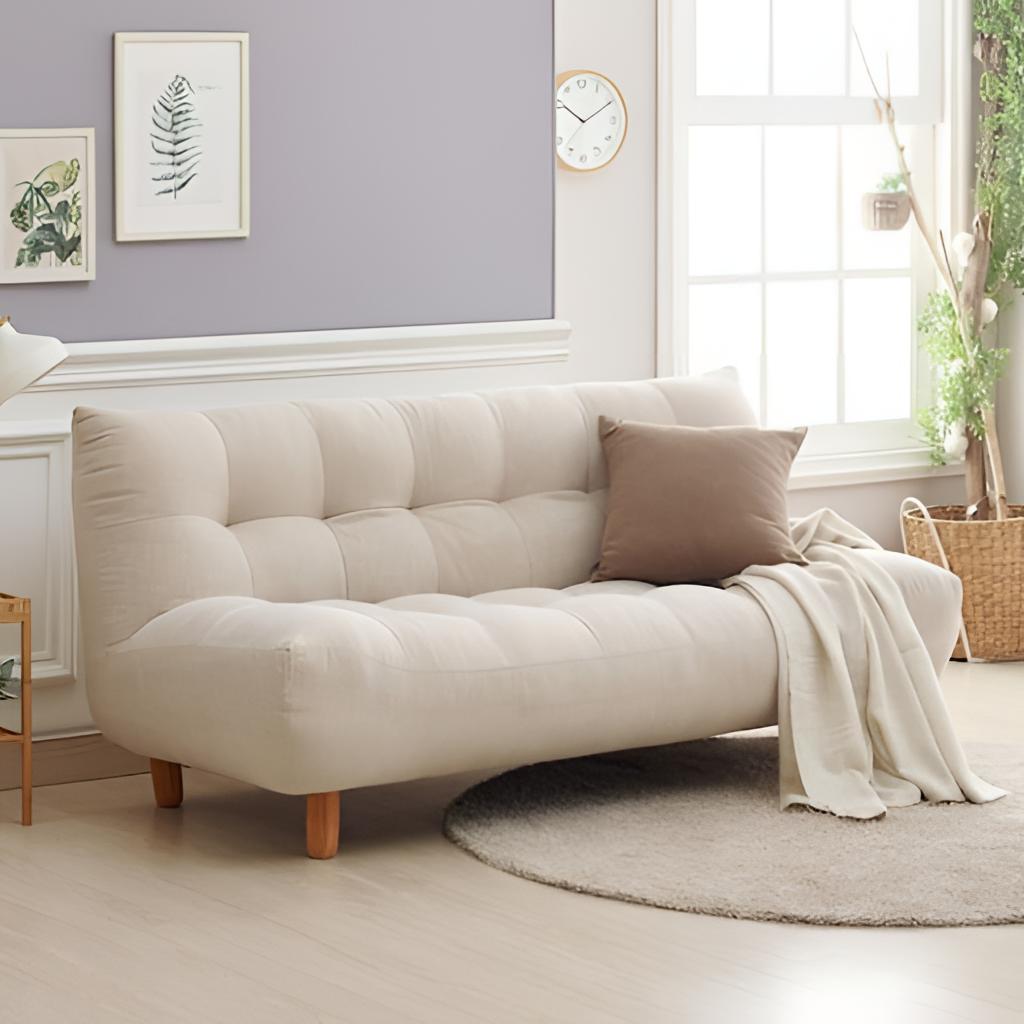
living room, fabric sofa, contemporary, wood flooring, with plank pattern, lavender paint wallpaper, with solid pattern